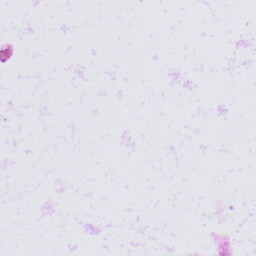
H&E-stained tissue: Prostate